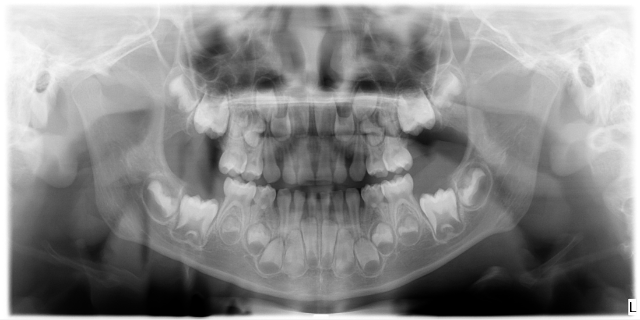
child